【题型】选择题　【知识点】向量　【难度】medium
如图，在$\triangle ABC$中，$M$是边$BC$的中点，$P$是$AM$上一点，且$\overrightarrow{BP} = \frac{2}{3}\overrightarrow{BA} + \frac{m}{2}\overrightarrow{BC}$，则$m=$（ ）

\noindent
A. $\frac{1}{3}$ \quad
B. $\frac{1}{6}$ \quad
C. $\frac{1}{2}$ \quad
D. $\frac{2}{5}$
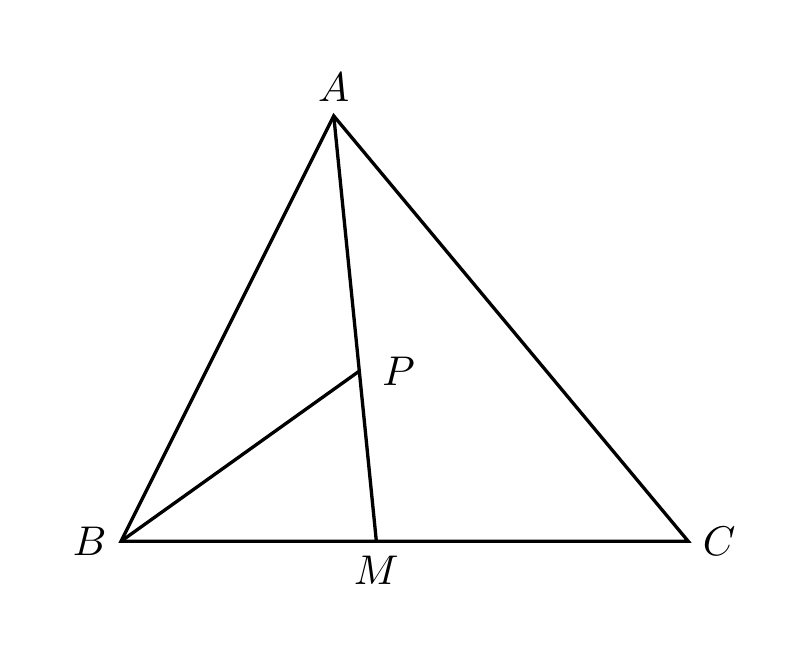
【解答】
\textbf{【分析】} 根据向量的线性运算求解即可。

\vspace{0.8em}

\textbf{【解答】} 解：因为$M$是边$BC$的中点，所以$\overrightarrow{BM} = \frac{1}{2}\overrightarrow{BC}$，

因为$P$是$AM$上一点，所以存在$\lambda$，使得$\overrightarrow{AP} = \lambda\overrightarrow{AM}$，

因为
\begin{align*}
\overrightarrow{BP} &= \overrightarrow{BA} + \overrightarrow{AP} = \overrightarrow{BA} + \lambda\overrightarrow{AM} = \overrightarrow{BA} + \lambda(\overrightarrow{BM} - \overrightarrow{BA}) \\
&= (1 - \lambda)\overrightarrow{BA} + \frac{\lambda}{2}\overrightarrow{BC} = \frac{2}{3}\overrightarrow{BA} + \frac{m}{2}\overrightarrow{BC},
\end{align*}

所以由平面向量基本定理，有
\[
\begin{cases}
1 - \lambda = \frac{2}{3} \\
\frac{\lambda}{2} = \frac{m}{2}
\end{cases}
\]

解得
\[
\begin{cases}
\lambda = \frac{1}{3} \\
m = \frac{1}{3}
\end{cases}
\]

所以$m = \frac{1}{3}$。

故选：$A$。

\vspace{0.8em}

\textbf{【点评】} 本题主要考查平面向量基本定理，属于中档题。